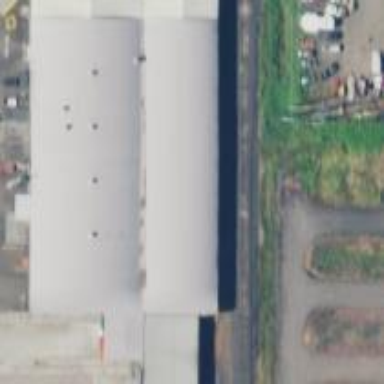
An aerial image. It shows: Factory building.